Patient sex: M
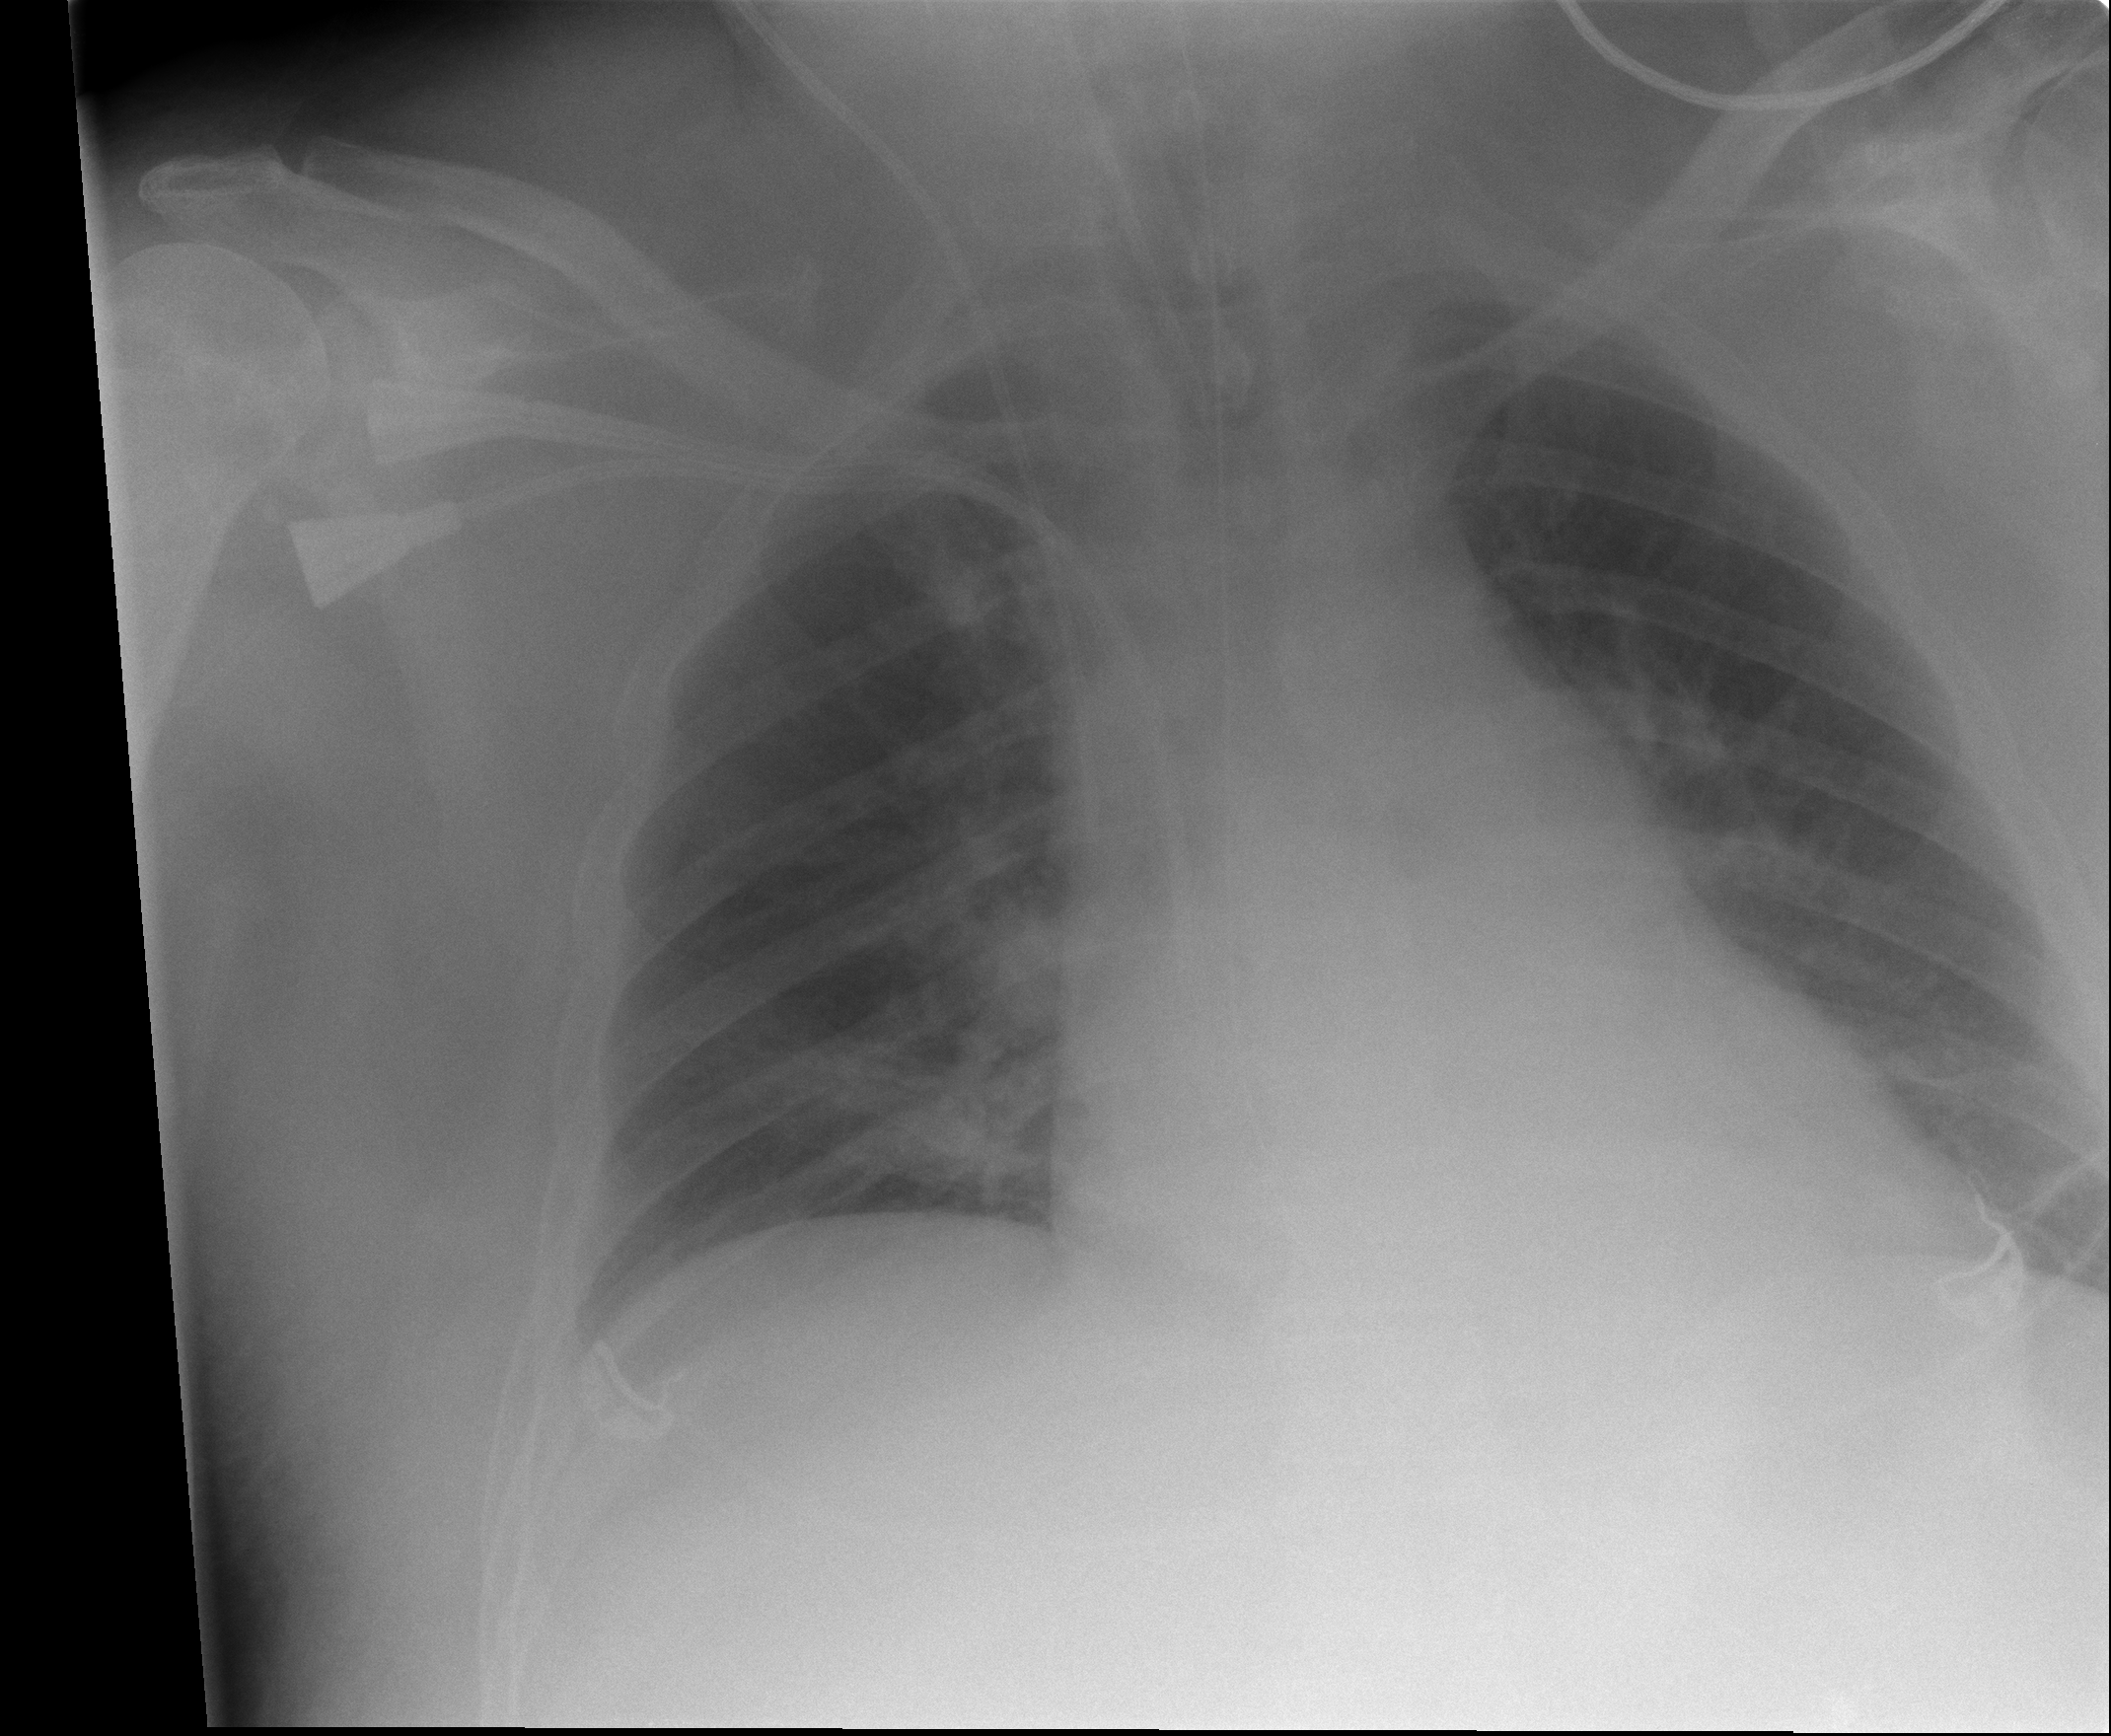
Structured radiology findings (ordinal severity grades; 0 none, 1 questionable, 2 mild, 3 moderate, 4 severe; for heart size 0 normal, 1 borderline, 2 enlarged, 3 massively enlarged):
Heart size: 2
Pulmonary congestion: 0
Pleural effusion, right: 0
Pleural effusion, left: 0
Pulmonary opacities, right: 0
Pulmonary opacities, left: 0
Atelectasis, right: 0
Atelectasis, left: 0